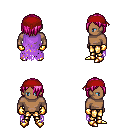
a pixel art fantasy rpg character, male body template, human, dark skin, maroon tattered cape, gold greaves, pink bangs hairstyle, red bandana, gold gloves, gold boots, four views (front, back, left, right), 2x2 character sprite sheet, small pixel art, hard edges, no anti-aliasing